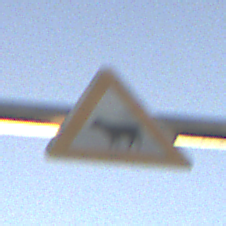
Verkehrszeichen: ViehtriebRechts
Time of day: SunriseSunset
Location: Outdoor (RoadRail)
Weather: Clear
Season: NotSpecified
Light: Natural